一年级 · 算术
蓝队再得（）分, 就跟红队的分数同样多。

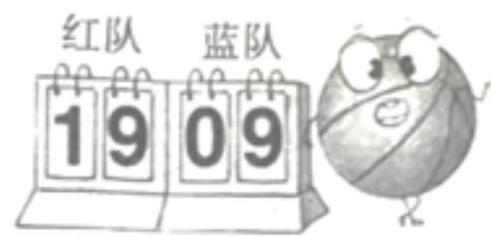
A. 8
B. 9
C. 10
答案: C